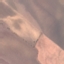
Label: AnnualCrop